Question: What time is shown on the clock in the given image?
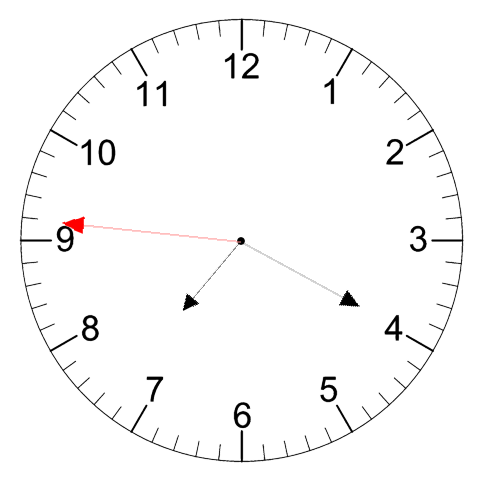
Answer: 07:19:46